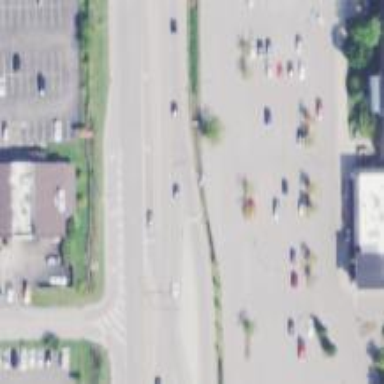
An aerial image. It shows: Solid stop line on the road.